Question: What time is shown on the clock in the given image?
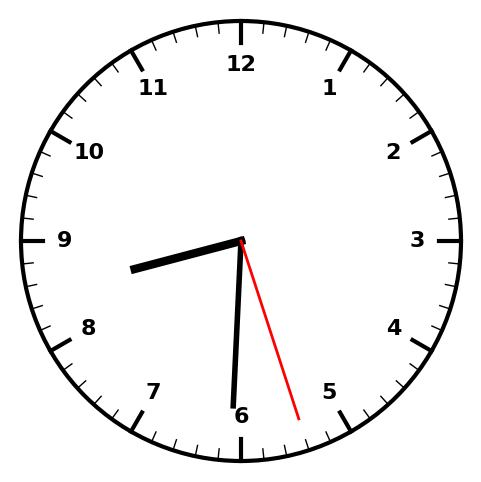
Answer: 08:30:27